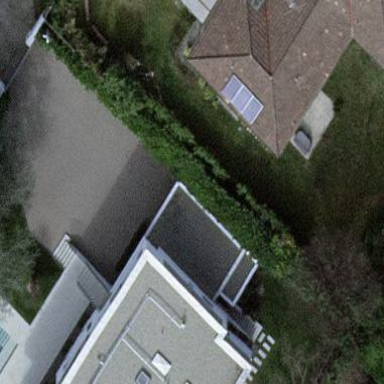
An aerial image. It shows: Garage.